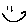
Label: smiley face